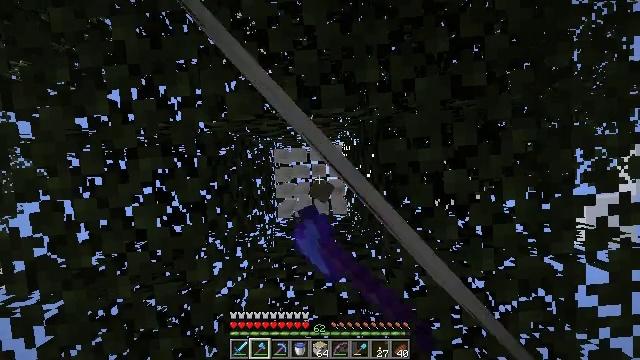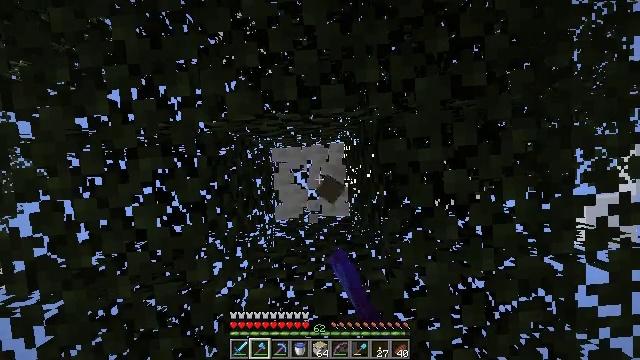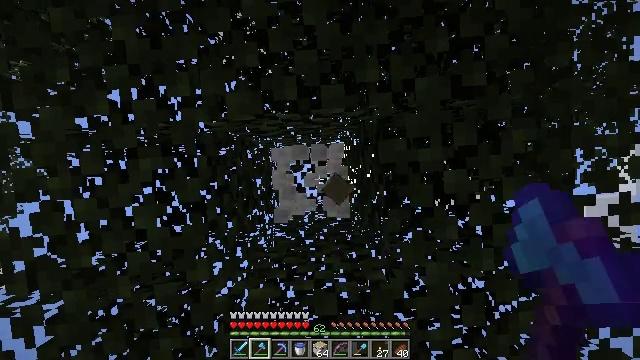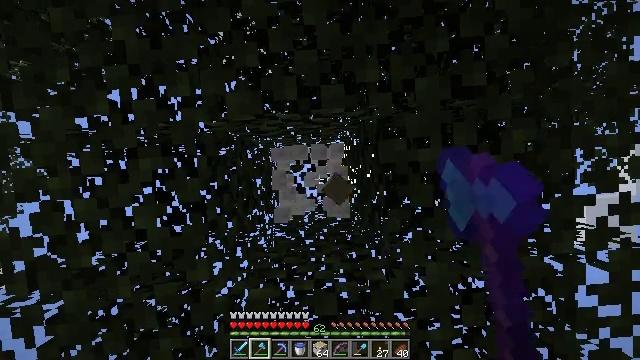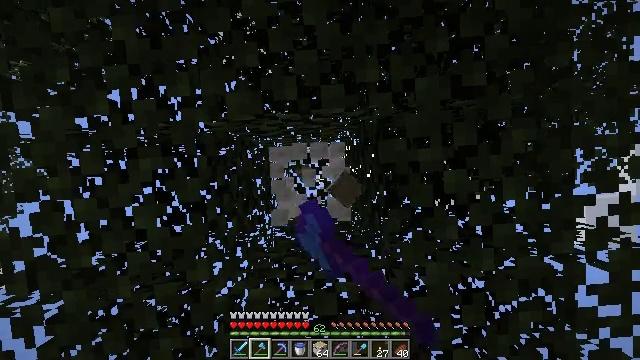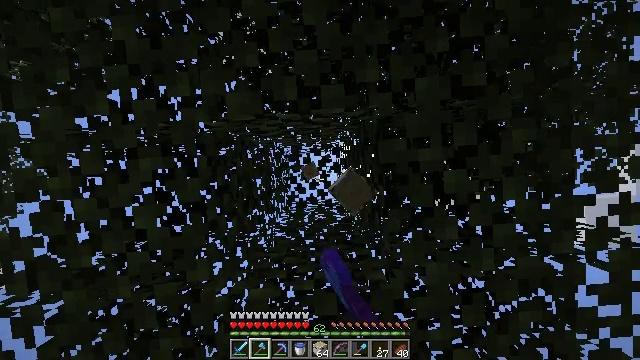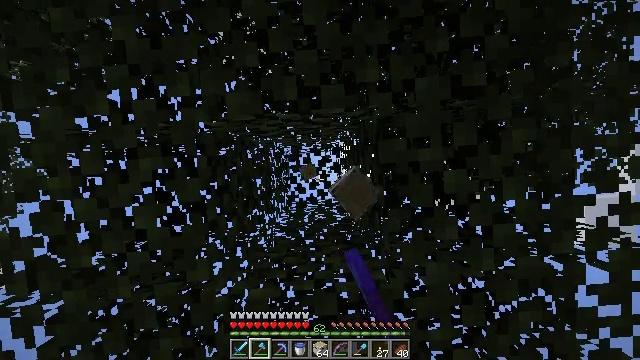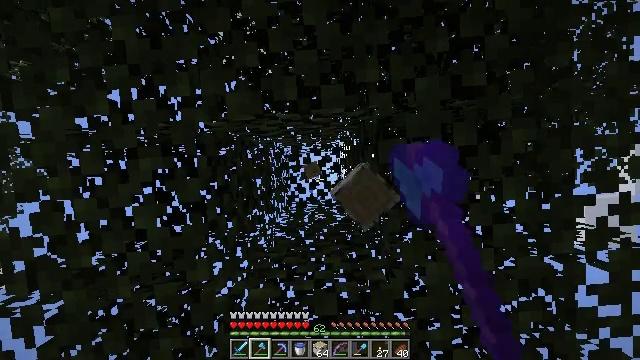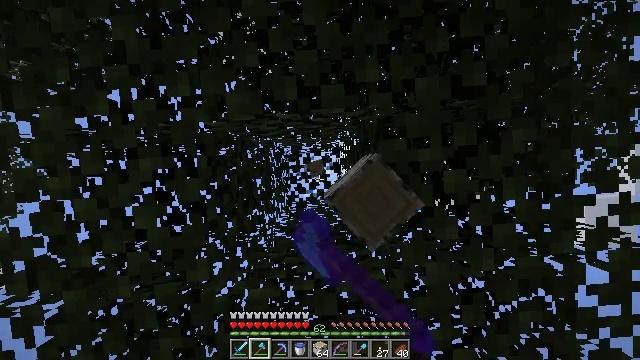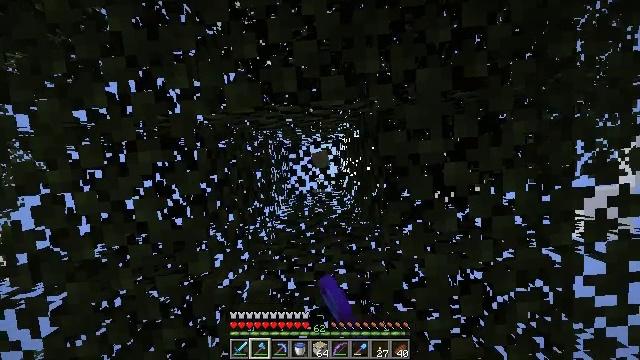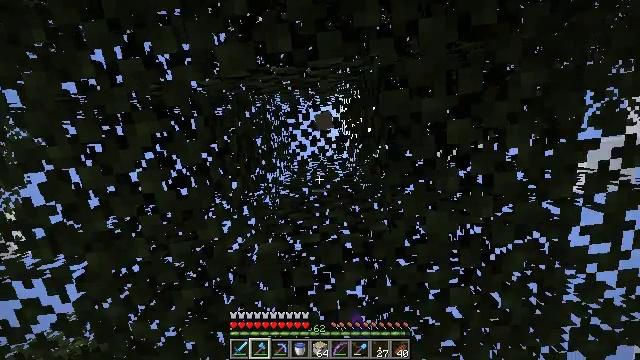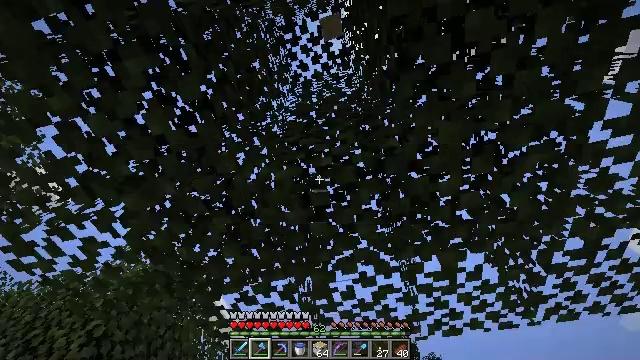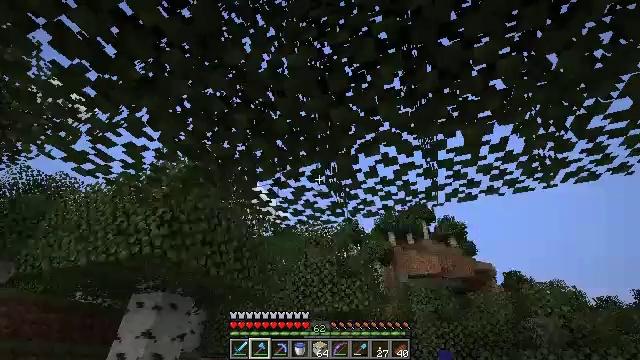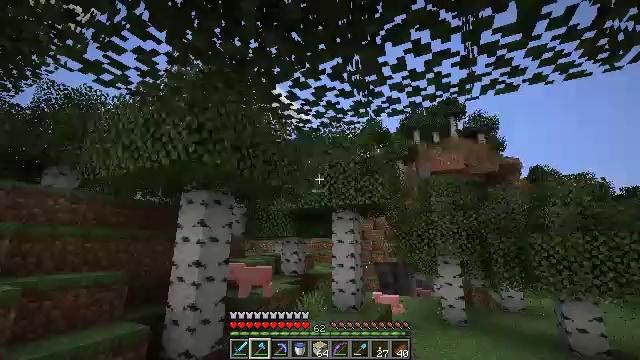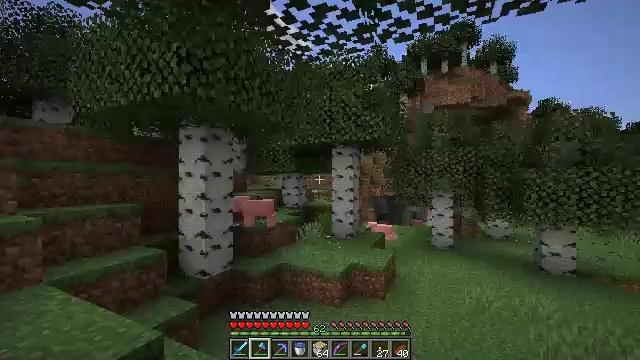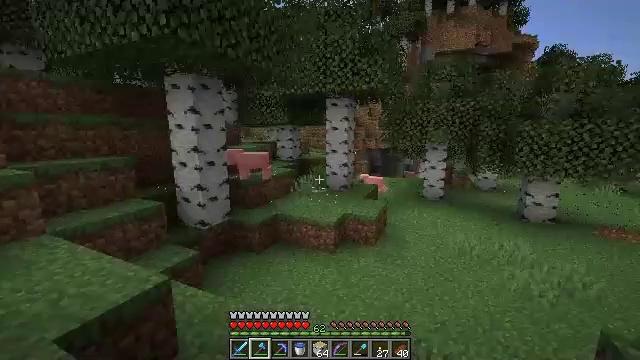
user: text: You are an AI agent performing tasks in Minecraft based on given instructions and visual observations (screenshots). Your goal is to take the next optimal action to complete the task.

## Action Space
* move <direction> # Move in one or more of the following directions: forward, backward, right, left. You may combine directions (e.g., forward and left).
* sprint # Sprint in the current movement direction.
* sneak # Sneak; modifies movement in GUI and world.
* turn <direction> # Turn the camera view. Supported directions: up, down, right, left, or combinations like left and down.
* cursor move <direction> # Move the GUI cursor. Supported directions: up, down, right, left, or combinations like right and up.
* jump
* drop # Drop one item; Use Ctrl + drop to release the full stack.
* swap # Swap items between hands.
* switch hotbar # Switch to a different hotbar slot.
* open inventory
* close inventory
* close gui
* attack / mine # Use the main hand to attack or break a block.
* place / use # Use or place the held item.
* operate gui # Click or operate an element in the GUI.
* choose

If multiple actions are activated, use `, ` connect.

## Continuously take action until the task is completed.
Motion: motion action
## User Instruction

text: Mine the birch log from the tree.
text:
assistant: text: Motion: attack / mine
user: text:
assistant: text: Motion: attack / mine
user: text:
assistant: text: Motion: attack / mine
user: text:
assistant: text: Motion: attack / mine
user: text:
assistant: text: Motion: attack / mine
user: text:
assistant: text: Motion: attack / mine
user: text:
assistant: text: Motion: attack / mine
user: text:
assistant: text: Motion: attack / mine
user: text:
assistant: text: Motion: turn down
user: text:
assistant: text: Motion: turn left and down
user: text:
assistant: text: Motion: turn left and down
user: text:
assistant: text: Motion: turn left and down
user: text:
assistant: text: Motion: turn left and down
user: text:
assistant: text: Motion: turn down
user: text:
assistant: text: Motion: turn right and down
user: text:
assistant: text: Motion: turn left and down
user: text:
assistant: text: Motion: turn left and down
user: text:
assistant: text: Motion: no_op
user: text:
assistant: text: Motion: move forward, sprint, turn left
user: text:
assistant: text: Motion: move forward, sprint, turn left
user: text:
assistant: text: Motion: move forward, sprint
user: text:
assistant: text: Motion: move forward, sprint, turn left
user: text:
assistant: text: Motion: move forward, sprint, turn left
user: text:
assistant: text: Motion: move forward, sprint, turn left
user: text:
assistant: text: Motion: move forward, sprint, turn left
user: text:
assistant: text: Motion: move forward, sprint, turn left
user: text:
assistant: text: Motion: move forward, sprint, turn left and up
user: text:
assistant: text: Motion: move forward, sprint, turn left
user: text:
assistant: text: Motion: move forward, sprint
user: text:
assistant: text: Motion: move forward, sprint